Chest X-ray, AP view. Patient: 26 years old, sex M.
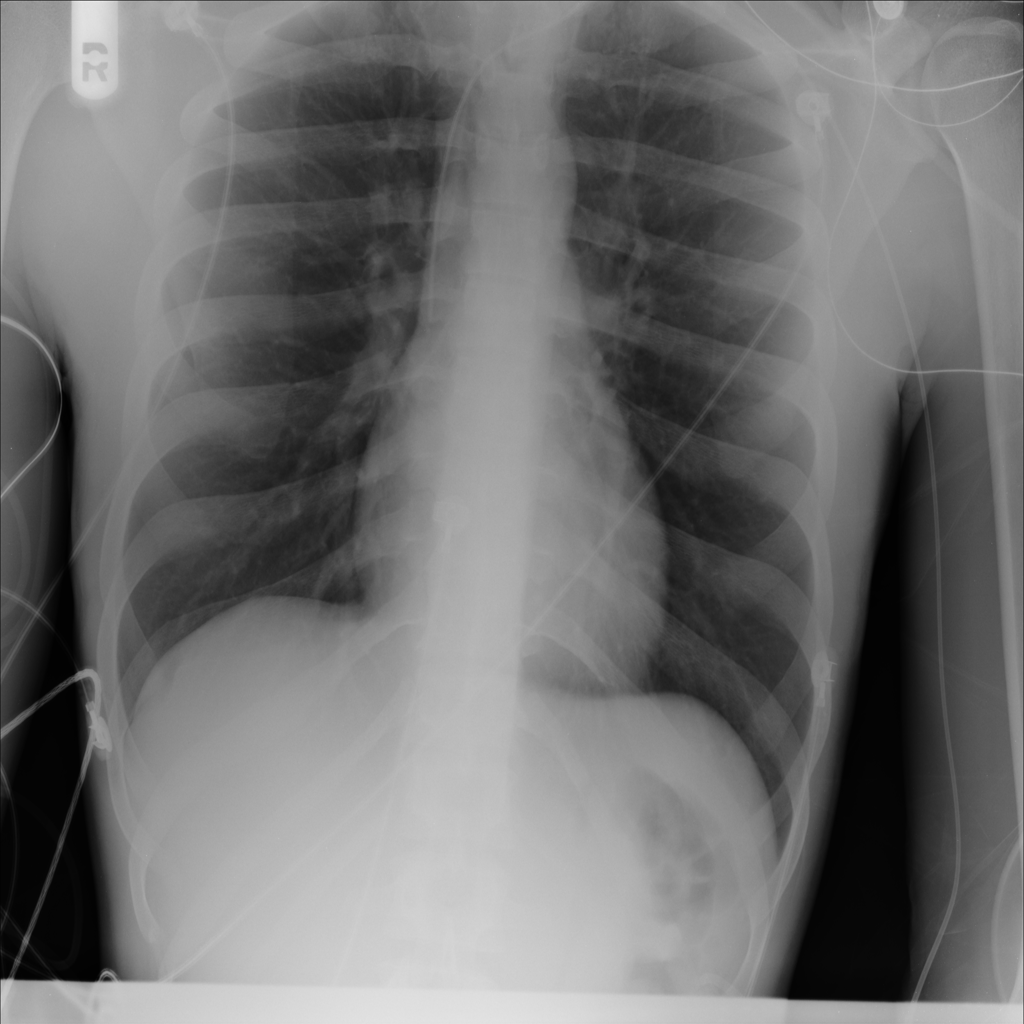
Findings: No Finding